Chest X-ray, PA view. Patient: 48 years old, sex F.
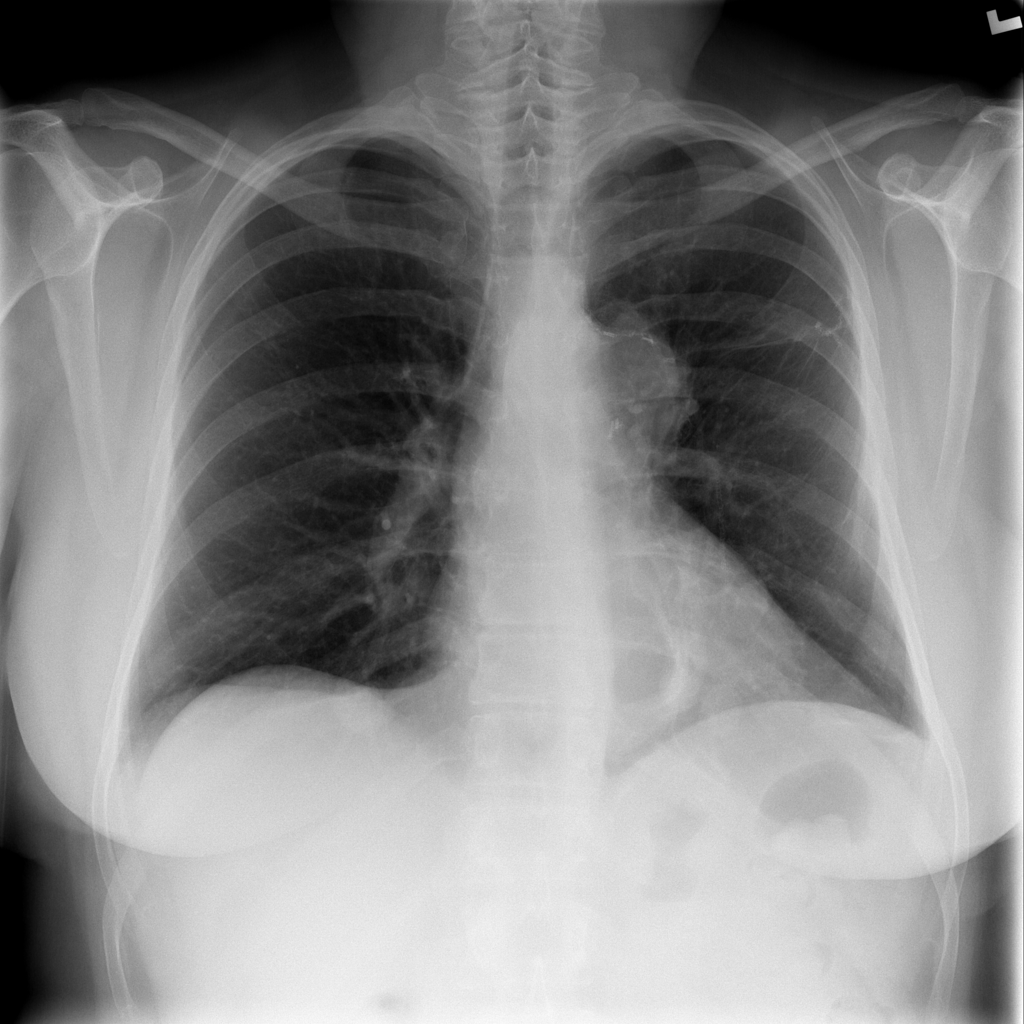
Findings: Mass, Nodule